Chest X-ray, PA view. Patient: 23 years old, sex M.
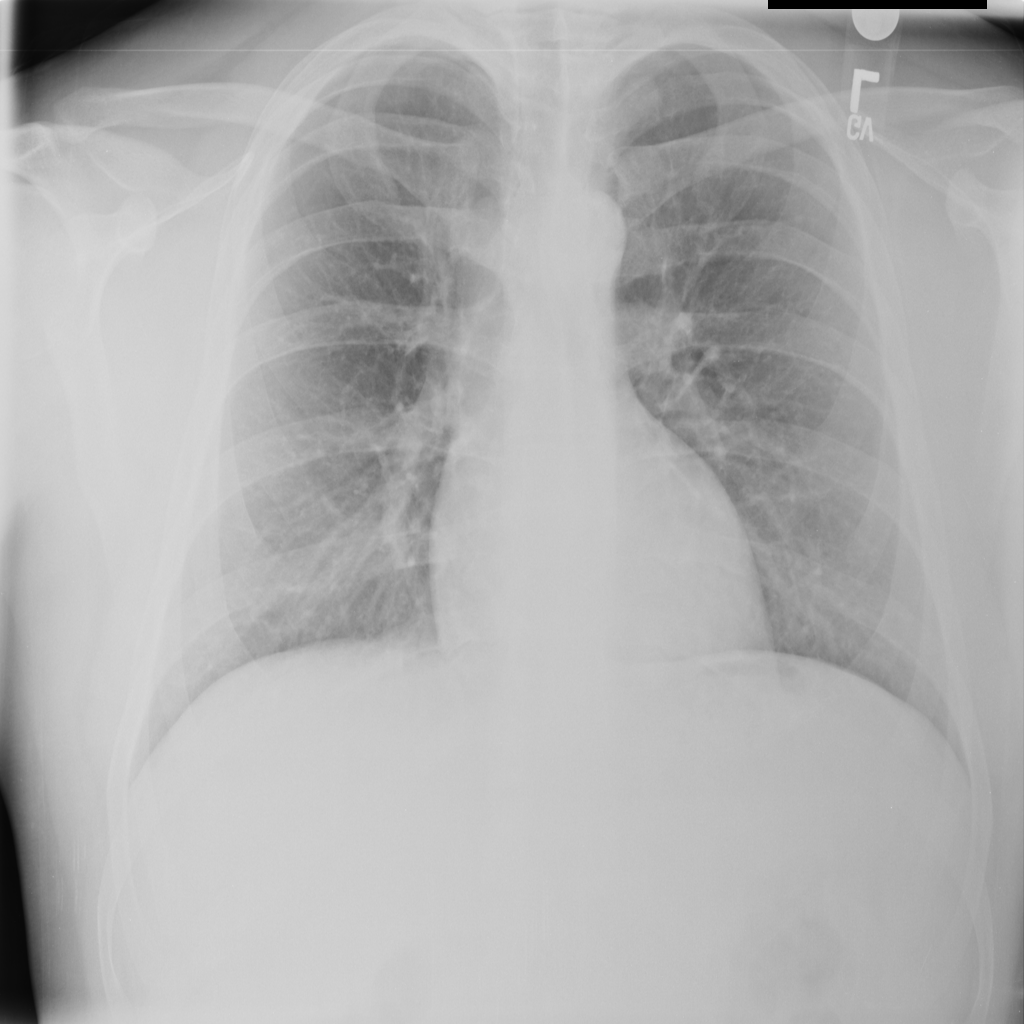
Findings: No Finding